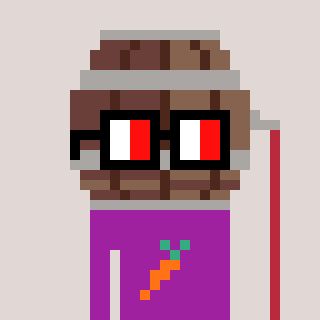
a pixel art character with square glasses with black frames and red eyes, a wine barrel-shaped head and a magenta-colored body on a warm background